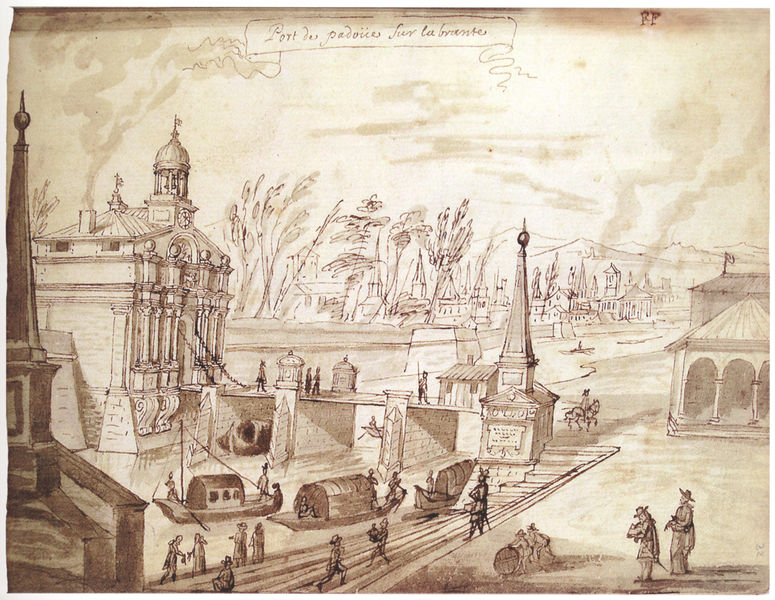
Titel: Der Hafen an der Brenta vor Padua
Künstler: Jean Dedieu
Standort: Bibermühle (Schweiz)
Institution: Heribert Tenschert
Schlagwörter: baum, himmel, laub, schatten, wasser, weiß, wolken, bäume, fluss, frauen, kirchturm, landschaft, menschen, stadt, ufer, äste, braun, frankreich, grau, hintergrund, holz, hut, hüte, laterne, licht, männer, schwarz, skizze, straße, säule, säulen, zeichnung, dach, gebäude, haus, schloss, weg, wolke, leute, architektur, barock, tragen, signatur, wache, felder, ferne, horizont, häuser, weite, wind, zweige, brücke, büsche, gewässer, kanal, kirche, qualm, rauch, boot, boote, handel, kahn, kamin, pferd, pferde, reiter, ruder, schornstein, turm, schiff, schiffe, schrift, liegen, ansicht, fahnen, fassade, ort, passanten, vedute, studie, fahne, fischer, flagge, mast, schiffer, arbeiten, berge, gebirge, dächer, schornsteine, allee, grafik, graphik, wasserfarbe, linien, naiv, platz, treiben, sepia, arbeiter, entladen, französisch, hafen, kähne, kai, kaimauer, kuppel, lastkahn, dampf, staffage, treppe, soldaten, ruderer, rudern, inschrift, balken, stufen, tor, galerie, halle, tusche, loggia, glockenturm, türme, fracht, denkmal, druck, schraffur, stich, schwarzweiß, text, ketten, soldat, wachmann, allegorie, entwurf, wimpel, tinte, arkaden, kapitelle, portal, karte, glocke, rollen, obelisk, ankern, wächter, palmen, konsolen, fässer, spaziergänger, ciel, wachposten, fleuve, glocken, banderole, clocher, ville, faß, federzeichnung, brückenpfeiler, port, karmin, tambour, dessin, fährmann, gondel, tum, spruchband, zugbrücke, frontispiz, église, arbres, wachhäuschen, pont, trasse, barques, rivière, gewerbe, brückenkopf, obeliske, kabinen, brückenwächter, fährmänner, schruchband, titelbanderole, padua, brücke fluss, bâtiment, marché, barge, brenta, cloche, habitant, villageois, trezeichnung, commerce, obélisque